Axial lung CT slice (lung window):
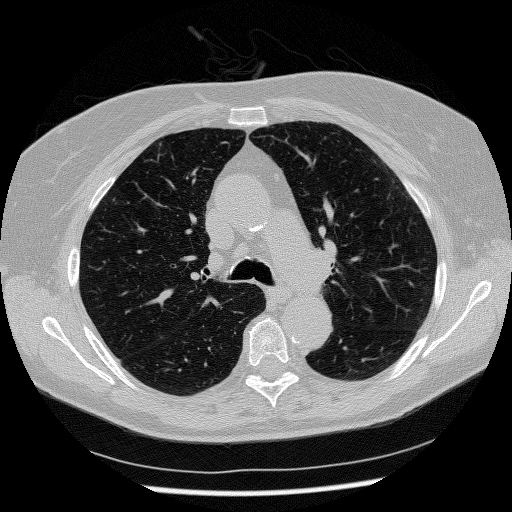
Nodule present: no